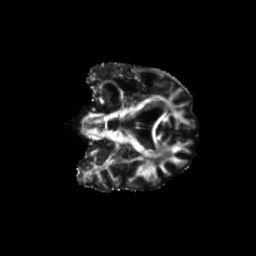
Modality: FA
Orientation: coronal
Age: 53
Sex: male
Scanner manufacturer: siemens
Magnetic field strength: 3 T
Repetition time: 5.25 s
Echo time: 0.08 s